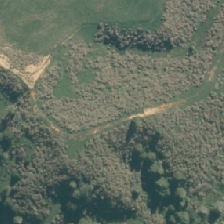
Land cover: grose_broom